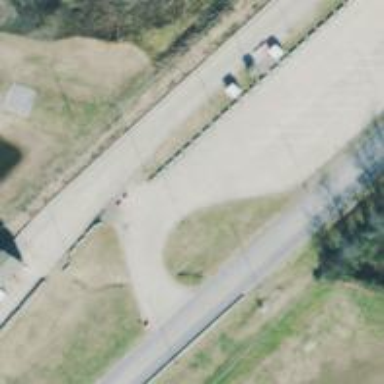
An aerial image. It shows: Service road.